Question: Using these layouts; FlowLayout, BoxLayout, GridLayout, BorderLayout and GridBagLayout im trying to make my GUI look like below. I tried Flow, Grid and Border but I couldn't make it look the same.

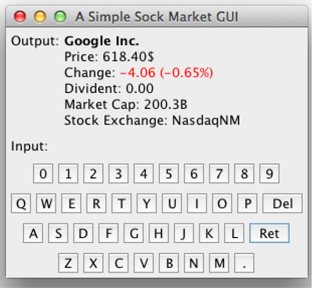
Answer: I had tried to mimic what you wanted, seems like I came a bit closer to what you wanted, do have a look at the code and the image :
'''
import java.awt.*;
import javax.swing.*;
public class MakingLayout extends JFrame
{
public MakingLayout()
{
setDefaultCloseOperation(JFrame.EXIT_ON_CLOSE);
setLocationRelativeTo(null);
JPanel contentPane = new JPanel();
contentPane.setLayout(new BorderLayout());
JPanel leftPanel = new JPanel();
JLabel leftLabel = new JLabel("Output : ", JLabel.CENTER);
leftPanel.add(leftLabel);
JPanel centerPanel = new JPanel();
centerPanel.setLayout(new BoxLayout(centerPanel, BoxLayout.Y_AXIS));
JLabel centerFirstLabel = new JLabel("Google Inc.", JLabel.LEFT);
JLabel centerSecondLabel = new JLabel("Price : 618.405", JLabel.LEFT);
JLabel centerThirdLabel = new JLabel("<html>Change : <font color = red>-4.06 (-0.65%)</font> </html>", JLabel.LEFT);
JLabel centerFourthLabel = new JLabel("Divident : 0.00", JLabel.LEFT);
JLabel centerFifthLabel = new JLabel("Market Cap : 200.38", JLabel.LEFT);
JLabel centerSixthLabel = new JLabel("Stock Exchange : NasdaqNM", JLabel.LEFT);
centerPanel.add(centerFirstLabel);
centerPanel.add(centerSecondLabel);
centerPanel.add(centerThirdLabel);
centerPanel.add(centerFourthLabel);
centerPanel.add(centerFifthLabel);
centerPanel.add(centerSixthLabel);
JPanel bottomPanel = new JPanel();
bottomPanel.setLayout(new GridBagLayout());
GridBagConstraints gbc = new GridBagConstraints();
gbc.gridx = 1;
gbc.gridy = 0;
gbc.fill = GridBagConstraints.HORIZONTAL;
gbc.weightx = 1.0;
gbc.weighty = 0.1;
gbc.anchor = GridBagConstraints.PAGE_START;
JLabel bottomLabel = new JLabel(" Input : ", JLabel.LEFT);
JPanel digitPanel = new JPanel();
JButton[] button = new JButton[10];
for (int i = 0; i < 10; i++)
{
button[i] = new JButton("" + i);
digitPanel.add(button[i]);
}
JPanel topLinePanel = new JPanel();
JButton[] buttonTop = new JButton[11];
buttonTop[0] = new JButton("Q");
buttonTop[1] = new JButton("W");
buttonTop[2] = new JButton("E");
buttonTop[3] = new JButton("R");
buttonTop[4] = new JButton("T");
buttonTop[5] = new JButton("Y");
buttonTop[6] = new JButton("U");
buttonTop[7] = new JButton("I");
buttonTop[8] = new JButton("O");
buttonTop[9] = new JButton("P");
buttonTop[10] = new JButton("DEL");
for (int i = 0; i < 11; i++)
{
topLinePanel.add(buttonTop[i]);
}
JPanel middleLinePanel = new JPanel();
JButton[] buttonMiddle = new JButton[10];
buttonMiddle[0] = new JButton("A");
buttonMiddle[1] = new JButton("S");
buttonMiddle[2] = new JButton("D");
buttonMiddle[3] = new JButton("F");
buttonMiddle[4] = new JButton("G");
buttonMiddle[5] = new JButton("H");
buttonMiddle[6] = new JButton("J");
buttonMiddle[7] = new JButton("K");
buttonMiddle[8] = new JButton("L");
buttonMiddle[9] = new JButton("RET");
for (int i = 0; i < 10; i++)
{
middleLinePanel.add(buttonMiddle[i]);
}
JPanel bottomLinePanel = new JPanel();
JButton[] buttonBottom = new JButton[8];
buttonBottom[0] = new JButton("Z");
buttonBottom[1] = new JButton("X");
buttonBottom[2] = new JButton("C");
buttonBottom[3] = new JButton("V");
buttonBottom[4] = new JButton("B");
buttonBottom[5] = new JButton("N");
buttonBottom[6] = new JButton("M");
buttonBottom[7] = new JButton(".");
for (int i = 0; i < 8; i++)
{
bottomLinePanel.add(buttonBottom[i]);
}
bottomPanel.add(bottomLabel, gbc);
gbc.gridy = 1;
bottomPanel.add(digitPanel, gbc);
gbc.gridy = 2;
bottomPanel.add(topLinePanel, gbc);
gbc.gridy = 3;
bottomPanel.add(middleLinePanel, gbc);
gbc.gridy = 4;
bottomPanel.add(bottomLinePanel, gbc);
contentPane.add(leftPanel, BorderLayout.WEST);
contentPane.add(centerPanel, BorderLayout.CENTER);
contentPane.add(bottomPanel, BorderLayout.PAGE_END);
setContentPane(contentPane);
pack();
setVisible(true);
}
public static void main(String... args)
{
SwingUtilities.invokeLater(new Runnable()
{
public void run()
{
new MakingLayout();
}
});
}
}
'''
And here is the outcome of the code :